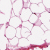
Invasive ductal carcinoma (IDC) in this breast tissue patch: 0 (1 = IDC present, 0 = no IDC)